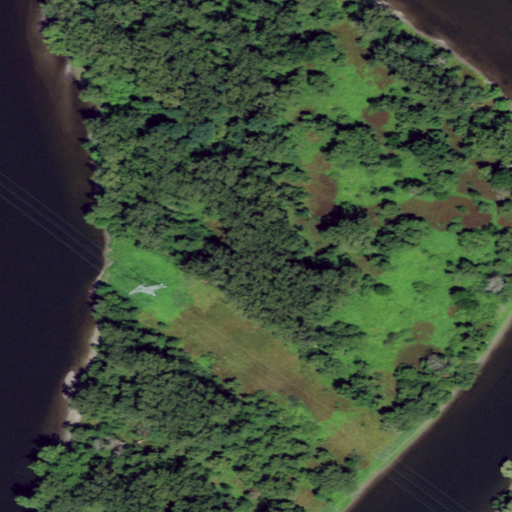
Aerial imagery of island in New York named Campbell Island containing mixed forest, open water, cultivated crops, evergreen forest, herbaceous wetlands, deciduous forest, and grassland